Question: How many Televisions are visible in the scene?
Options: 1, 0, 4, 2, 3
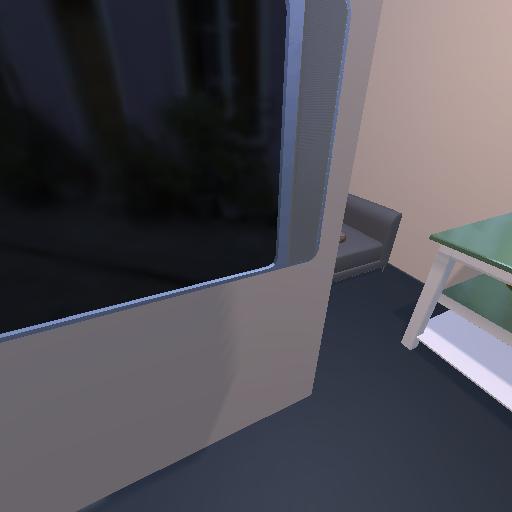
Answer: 1